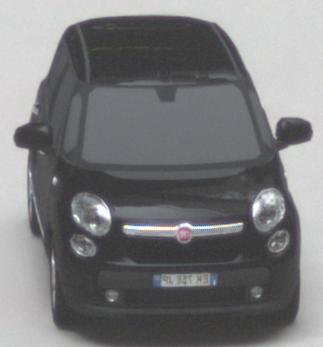
Make: Fiat
Model: 500L 1.4 16V
Detailed model: 500L (199)
Model produced from: 2012/10
Model produced until: 2017/05
Doors: 5
Color: black
Road condition: dry road
Daytime: midday
Contrast: medium contrast